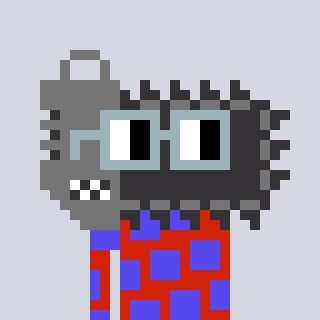
a pixel art character with square dark gray glasses, a chainsaw-shaped head and a red-colored body on a cool background